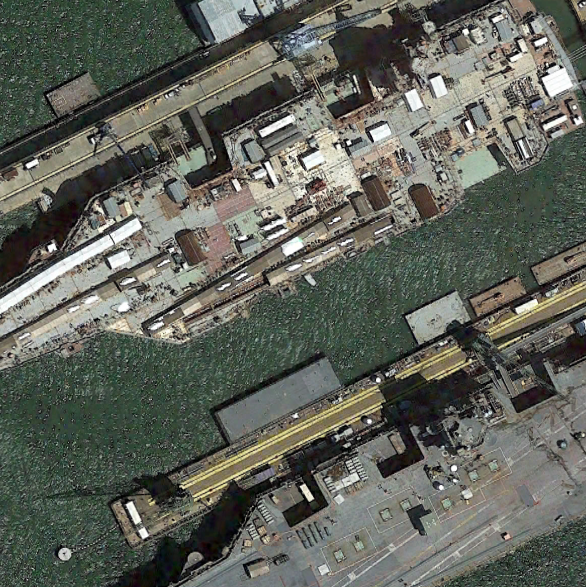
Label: aircraft_carrier